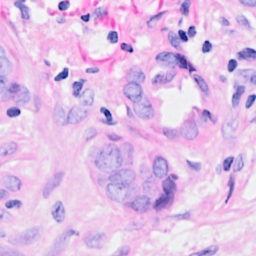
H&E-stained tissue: Breast